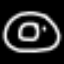
Label: donut